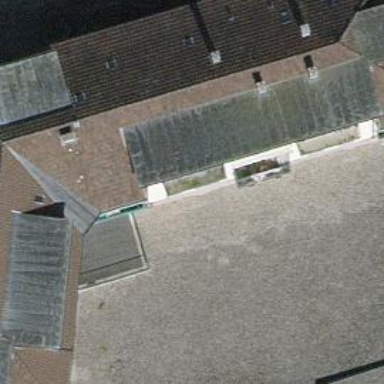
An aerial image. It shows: Hipped-roof building with apartments.